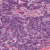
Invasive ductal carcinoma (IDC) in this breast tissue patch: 1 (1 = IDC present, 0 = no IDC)